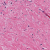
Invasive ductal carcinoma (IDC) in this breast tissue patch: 0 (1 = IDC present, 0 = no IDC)